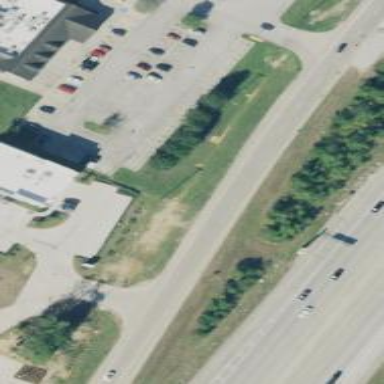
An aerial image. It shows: Secondary road with frontage road.